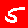
Digit: 5